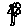
Label: flower